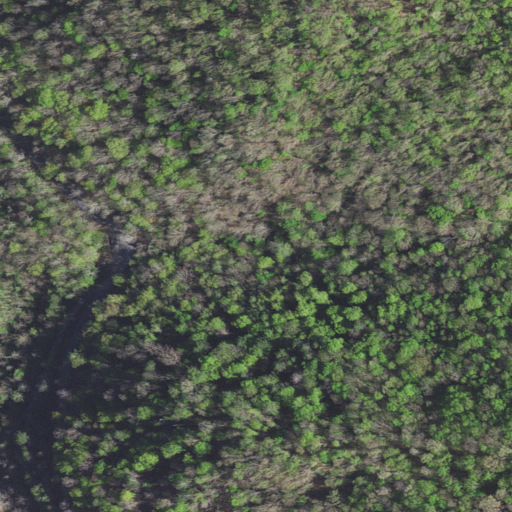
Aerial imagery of valley in Virginia named Pressley Hollow containing deciduous forest, open development, evergreen forest, and mixed forest